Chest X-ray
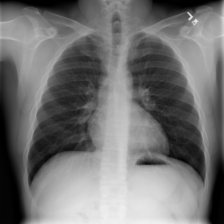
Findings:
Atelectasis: negative
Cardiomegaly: negative
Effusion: negative
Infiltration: positive
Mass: negative
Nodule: negative
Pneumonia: negative
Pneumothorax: negative
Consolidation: negative
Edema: negative
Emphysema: negative
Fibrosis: negative
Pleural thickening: negative
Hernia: negative